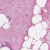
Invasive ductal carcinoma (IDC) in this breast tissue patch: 1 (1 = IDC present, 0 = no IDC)